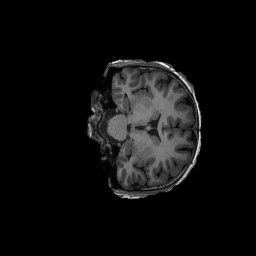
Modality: T1w
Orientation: coronal
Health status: ill
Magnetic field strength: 3 T